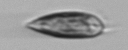
Label: Prorocentrum_triestinum